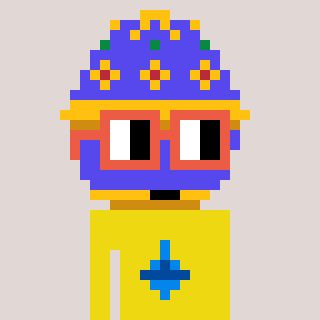
a pixel art character with square orange glasses, a faberge-shaped head and a yellow-colored body on a warm background